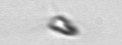
Label: Pyramimonas